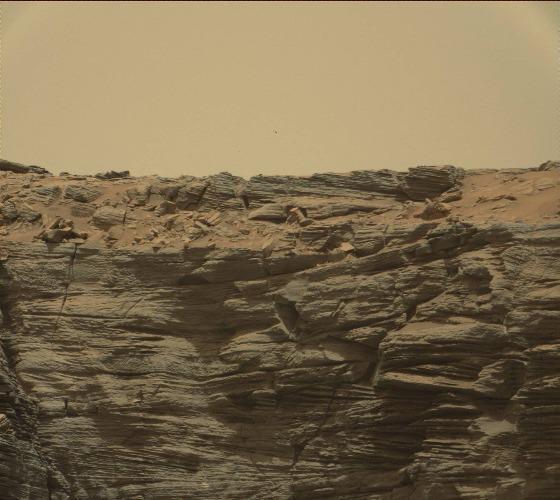
Terrain classes present: Bedrock, Shadow, Sky / Distant Mountains